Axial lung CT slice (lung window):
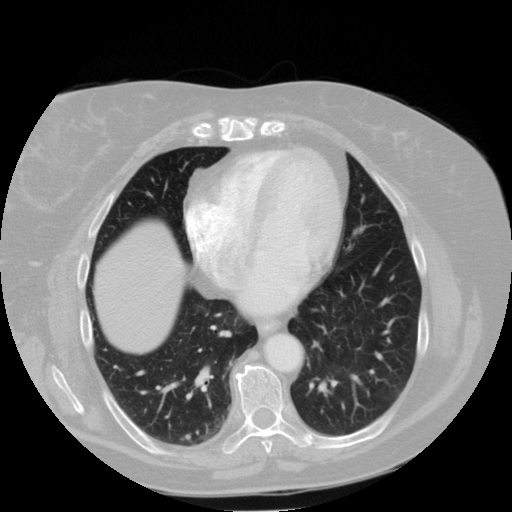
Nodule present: yes
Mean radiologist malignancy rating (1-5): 2